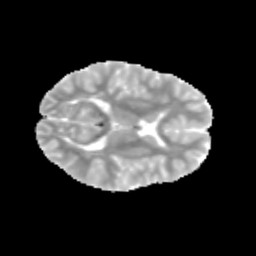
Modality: MD
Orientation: axial
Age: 12
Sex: female
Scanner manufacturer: siemens
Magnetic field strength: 3 T
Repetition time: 3.8 s
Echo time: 0.07 s